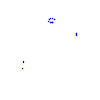
Particle: proton